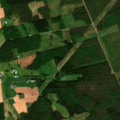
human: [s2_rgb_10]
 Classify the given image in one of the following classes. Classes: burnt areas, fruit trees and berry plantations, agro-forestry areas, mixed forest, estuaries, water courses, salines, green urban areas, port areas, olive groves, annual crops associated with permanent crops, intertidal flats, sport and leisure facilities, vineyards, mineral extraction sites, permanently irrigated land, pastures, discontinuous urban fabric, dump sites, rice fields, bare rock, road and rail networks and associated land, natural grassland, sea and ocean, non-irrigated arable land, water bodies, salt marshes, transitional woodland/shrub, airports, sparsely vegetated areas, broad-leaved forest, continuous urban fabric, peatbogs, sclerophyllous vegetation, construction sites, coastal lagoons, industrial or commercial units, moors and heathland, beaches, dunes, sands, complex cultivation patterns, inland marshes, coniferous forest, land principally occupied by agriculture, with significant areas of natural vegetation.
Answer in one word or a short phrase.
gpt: land principally occupied by agriculture, with significant areas of natural vegetation, coniferous forest, mixed forest, transitional woodland/shrub